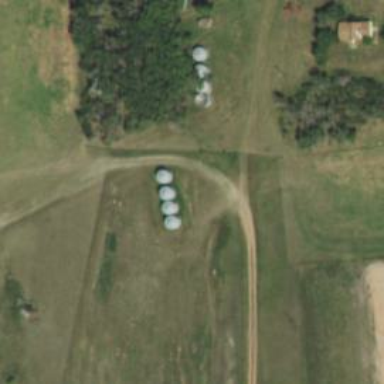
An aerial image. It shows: Silo.